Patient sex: F
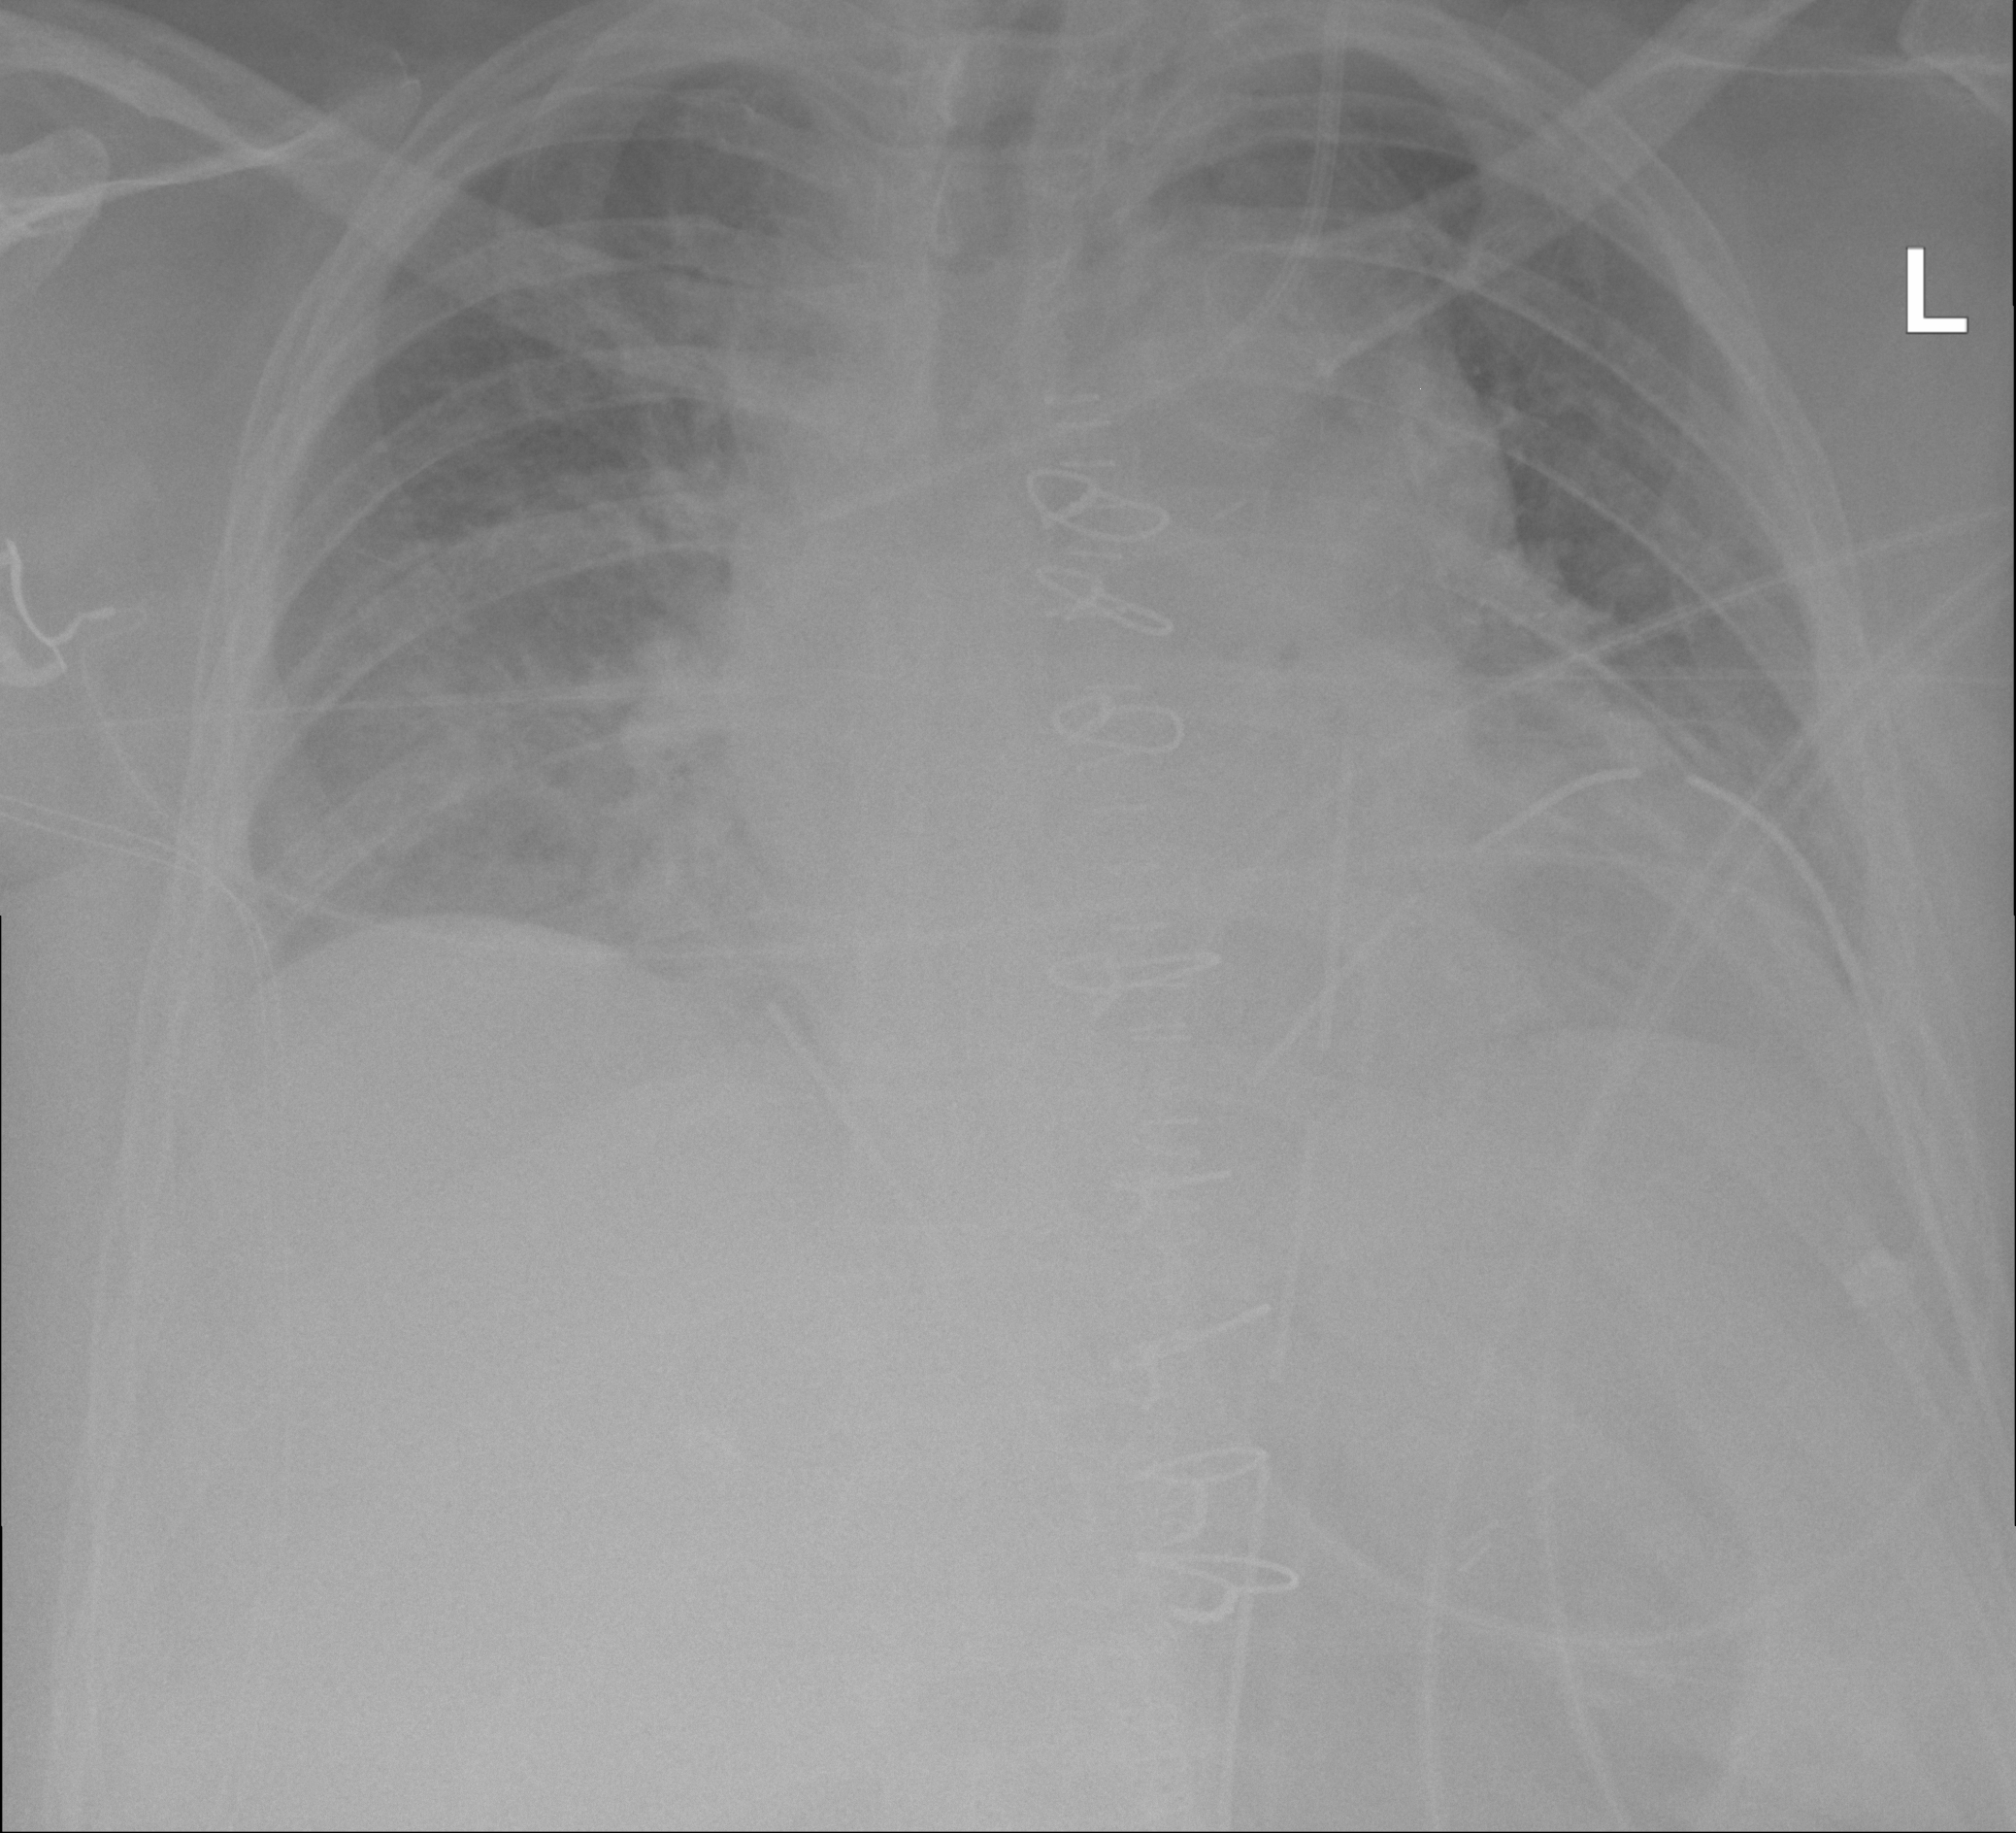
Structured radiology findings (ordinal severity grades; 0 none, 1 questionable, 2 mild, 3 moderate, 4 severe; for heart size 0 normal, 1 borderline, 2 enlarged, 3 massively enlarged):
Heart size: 2
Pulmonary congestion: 2
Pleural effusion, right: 0
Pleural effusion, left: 0
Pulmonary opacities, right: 2
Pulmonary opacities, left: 2
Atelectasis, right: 2
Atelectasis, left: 2